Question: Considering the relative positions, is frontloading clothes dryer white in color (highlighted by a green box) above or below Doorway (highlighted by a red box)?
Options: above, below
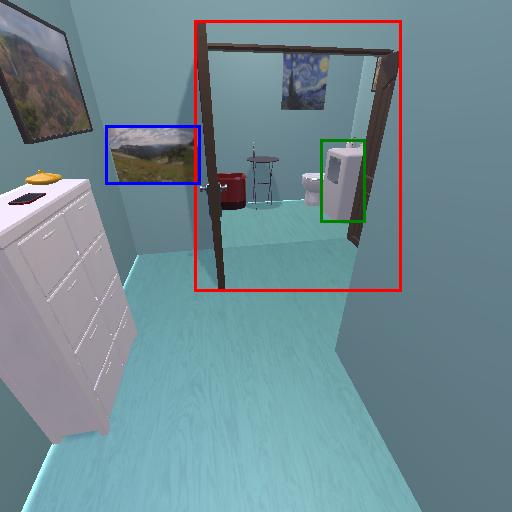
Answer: above